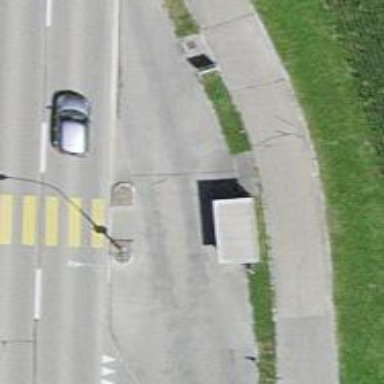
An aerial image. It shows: Bus stop with sheltered platform for public transport.